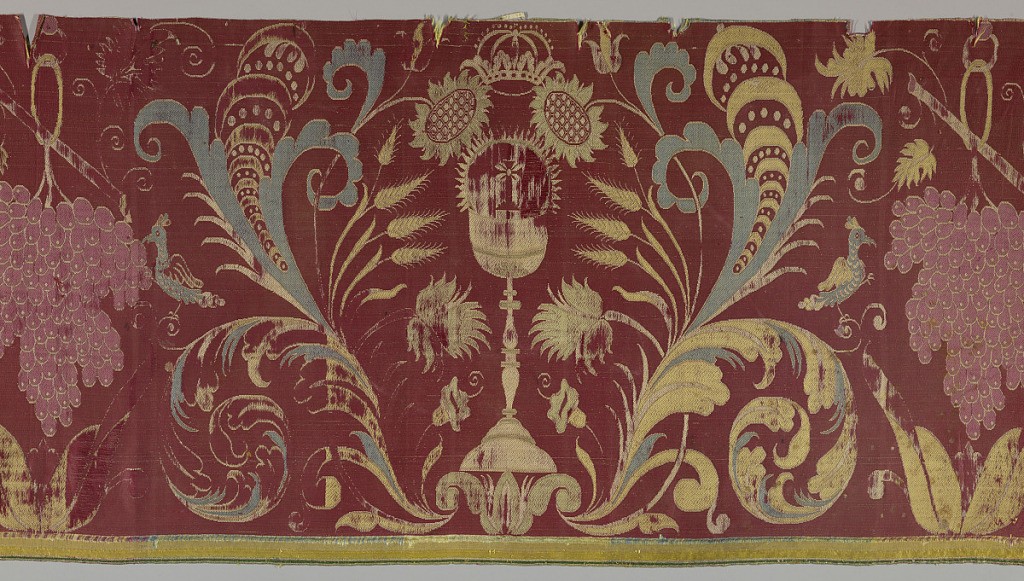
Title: Border
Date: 17th century
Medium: silk Technique: 7&1 satin with complementary wefts bound in 3/1 twill
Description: Religious motifs of grape, wheat, Host and paten in polychrome on red. Woven at right angles to the design.